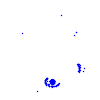
Particle: electron